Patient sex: M
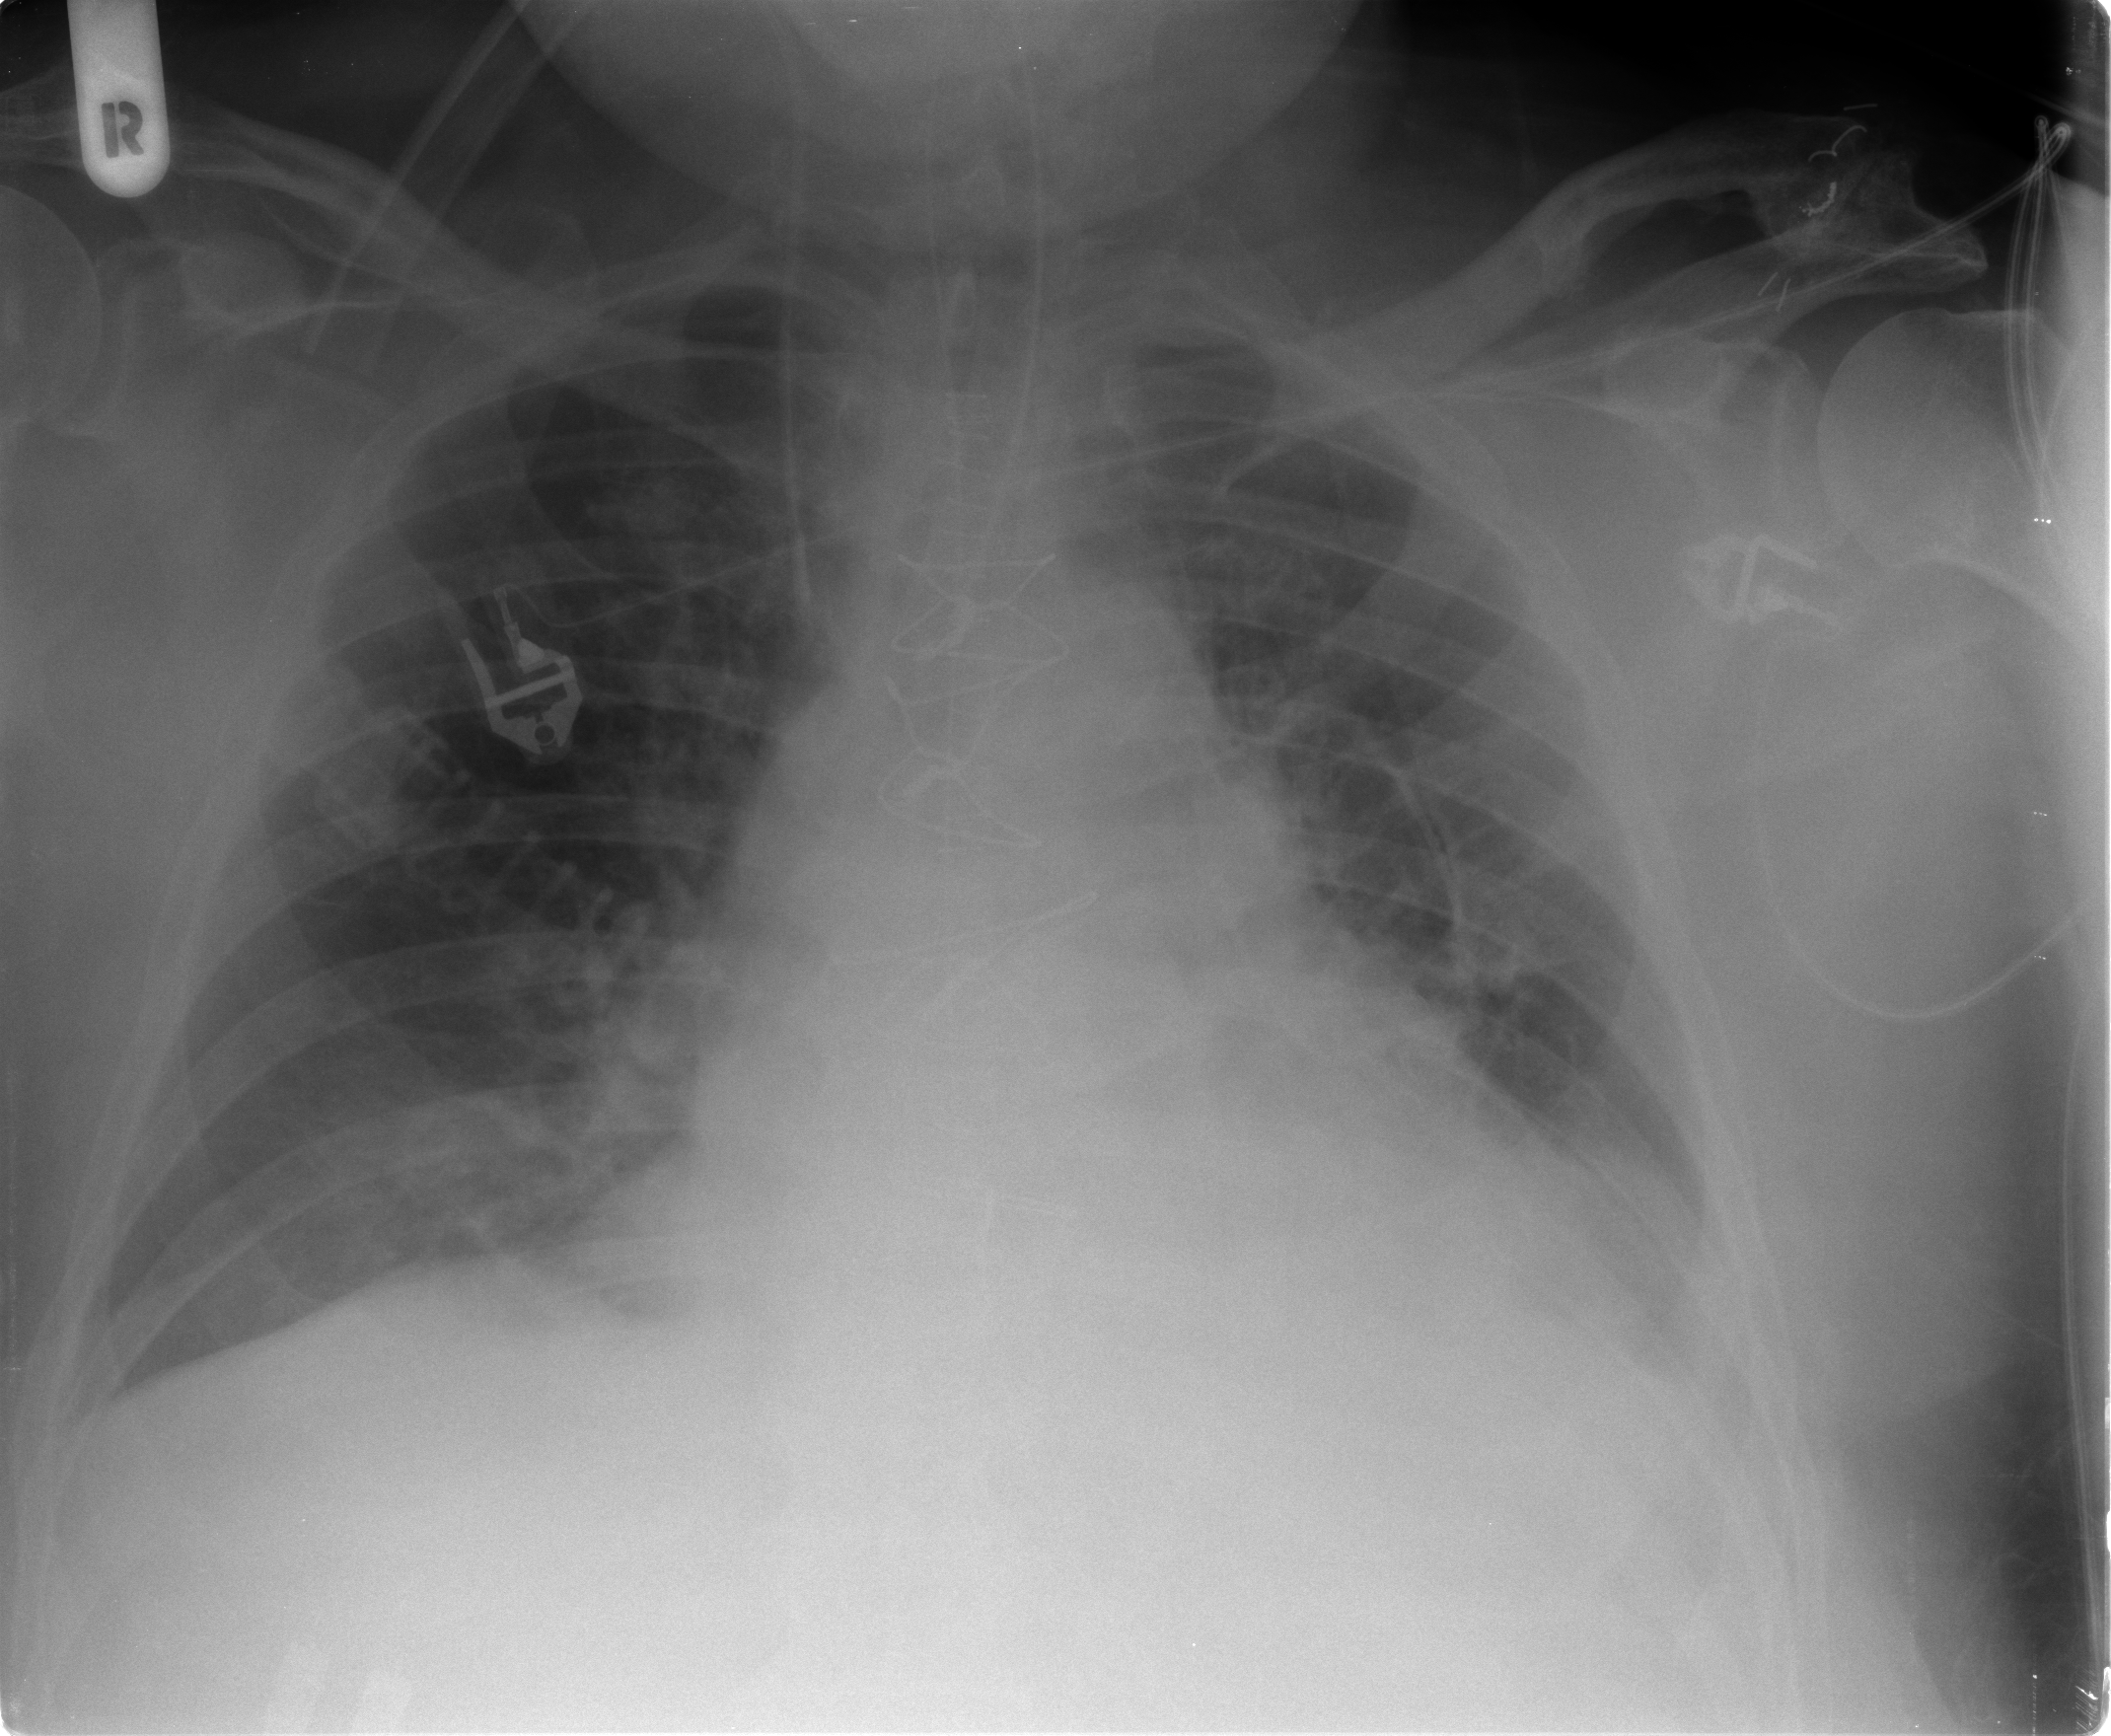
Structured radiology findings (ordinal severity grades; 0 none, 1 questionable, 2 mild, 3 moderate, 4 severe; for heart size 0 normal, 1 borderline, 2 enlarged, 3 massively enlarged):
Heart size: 3
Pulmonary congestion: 2
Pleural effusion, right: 1
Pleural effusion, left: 2
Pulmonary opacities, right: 0
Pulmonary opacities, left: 0
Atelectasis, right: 2
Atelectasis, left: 2